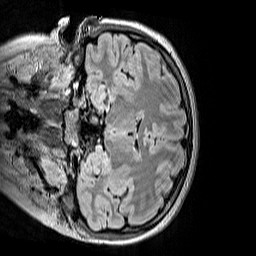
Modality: FLAIR
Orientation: coronal
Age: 12
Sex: female
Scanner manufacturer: siemens
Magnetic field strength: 3 T
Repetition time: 5 s
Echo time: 0.388 s